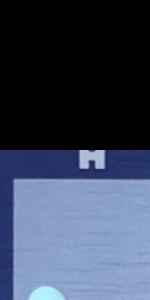
Label: Empty